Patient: sex F, age 56
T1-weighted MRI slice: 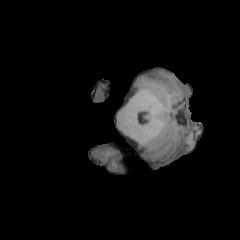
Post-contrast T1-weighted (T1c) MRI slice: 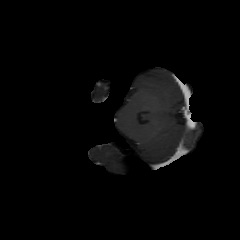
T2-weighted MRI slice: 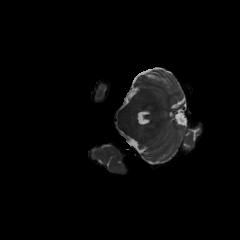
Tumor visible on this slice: no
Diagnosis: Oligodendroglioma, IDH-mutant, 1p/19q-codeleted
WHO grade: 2